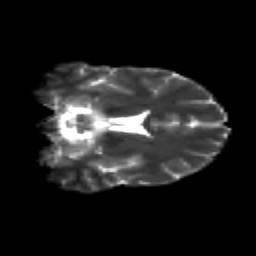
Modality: T2w
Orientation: coronal
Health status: healthy
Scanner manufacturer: siemens
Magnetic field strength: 3 T
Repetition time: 12 s
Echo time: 0.092 s